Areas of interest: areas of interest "Jinan University - Football Field"
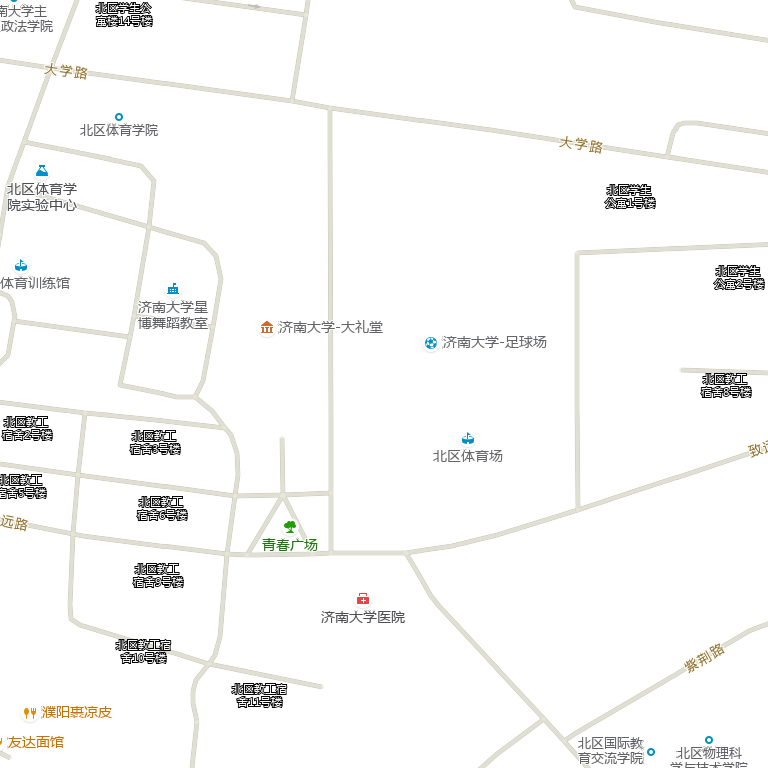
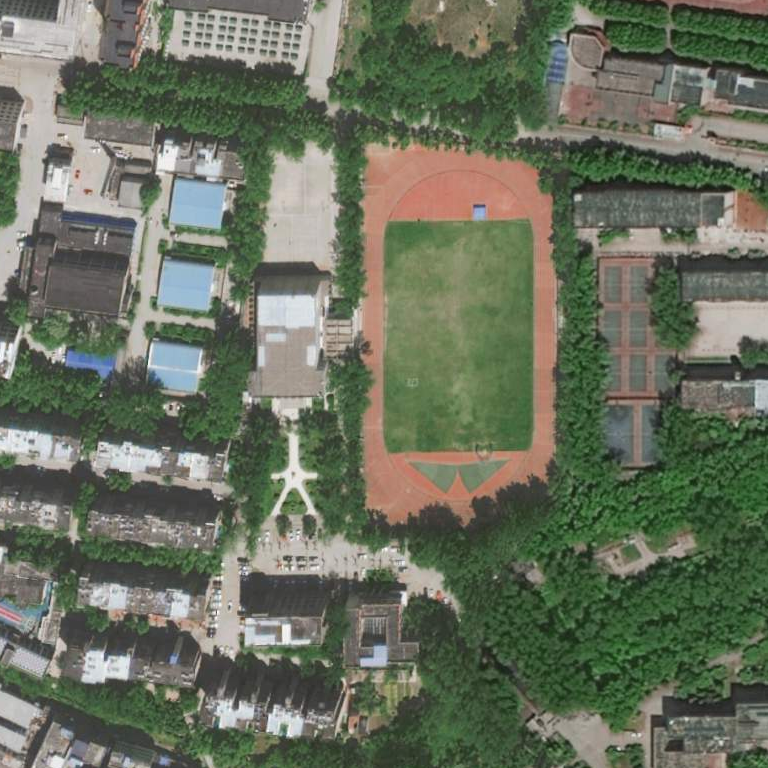